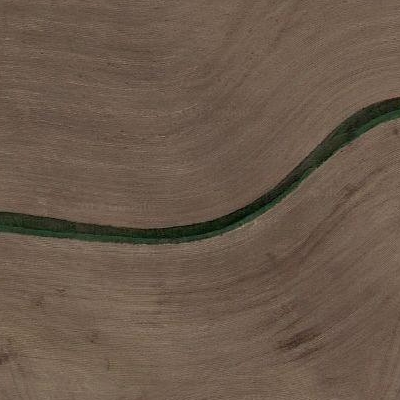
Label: Field